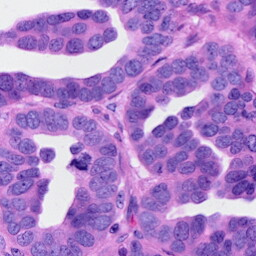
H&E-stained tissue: Ovarian